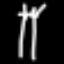
Label: fork